Brain MRI, t2w sequence, axial 2D slice.
Patient: age 37, sex F, weight 95 kg, height 1.95 m
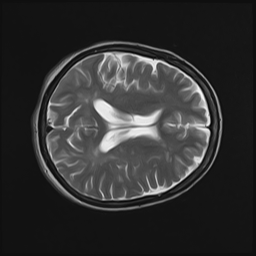